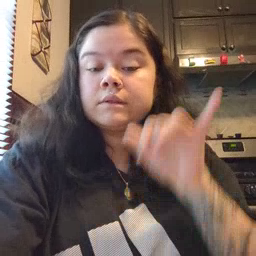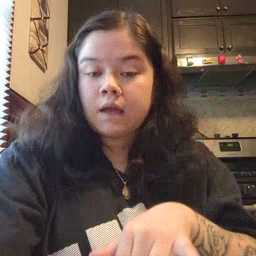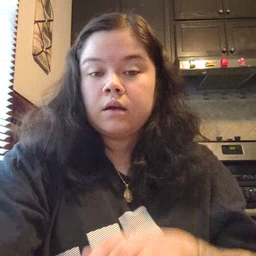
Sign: stay